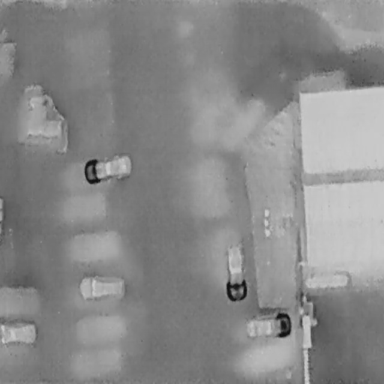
There are five Cars in the infrared image.